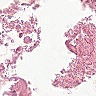
Metastatic tissue present: no